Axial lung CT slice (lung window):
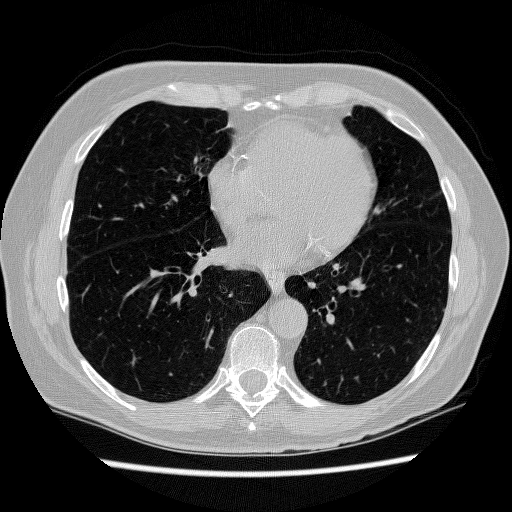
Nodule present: no